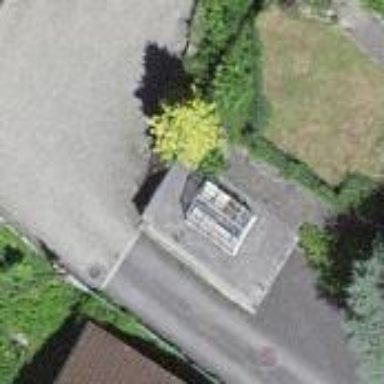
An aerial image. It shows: Garage building.